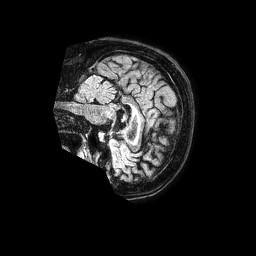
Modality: FLAIR
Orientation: sagittal
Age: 70
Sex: female
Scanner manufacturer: philips
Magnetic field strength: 1.5 T
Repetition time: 4.8 s
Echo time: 0.3 s